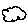
Label: cloud